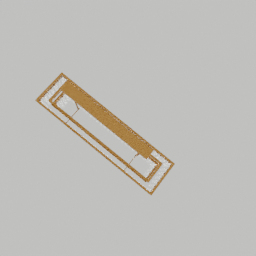
Label: lighting